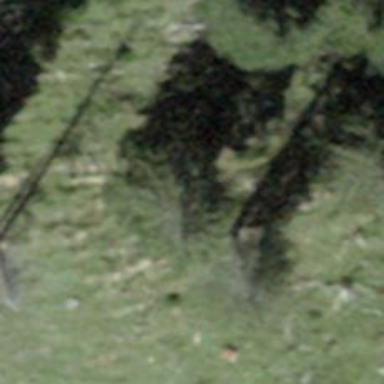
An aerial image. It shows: Evergreen needle-leaved tree.